Question: I am trying to update the data in quick book while updating i am getting exception as follows
"" I have attached the screenshot for your reference. Please let me know if you need any detailed explanation about this issue. Any help would be appreciated.
'''
oBillHeader.VendorId = new IdType() { idDomain = idDomainEnum.QBO, Value = vendorID };
oBillHeader.VendorName = vendorNameVal;
oBill.Header = oBillHeader;
oBill.Line = oBillLineList.ToArray();
oBill.Id = new IdType { idDomain = idDomainEnum.QBO, Value = Convert.ToString(ViewState["ReponseBillId"]) };
oBill.SyncToken = "2";
var oNewBill = service.Update(oBill);
'''

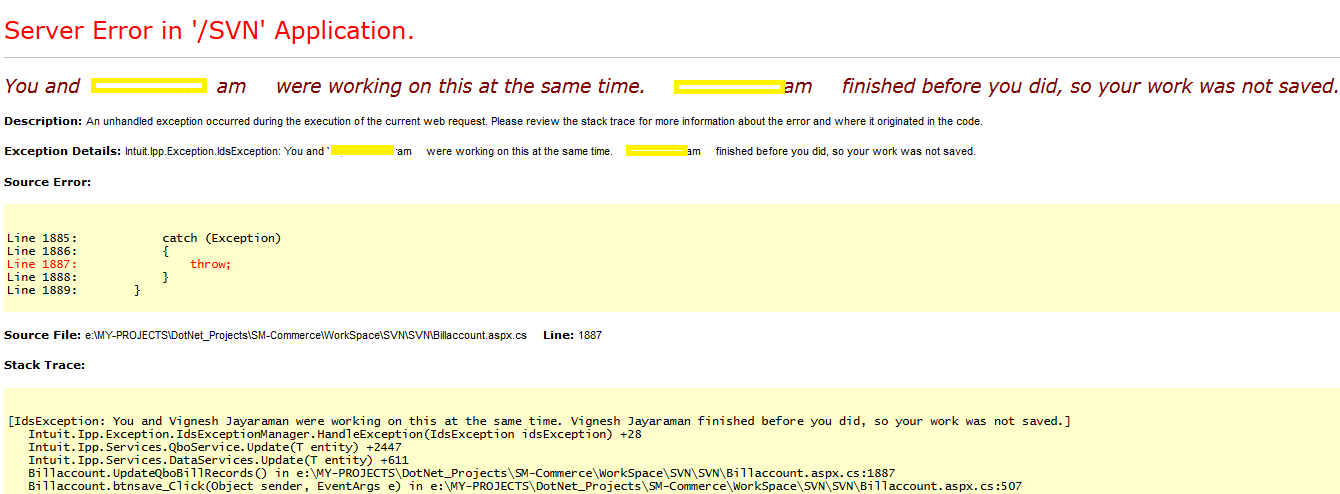
Answer: Please read the latest sync token of the object and use the same in the update query.
Relevant docs on SyncToken values:
- <URL>
Thanks